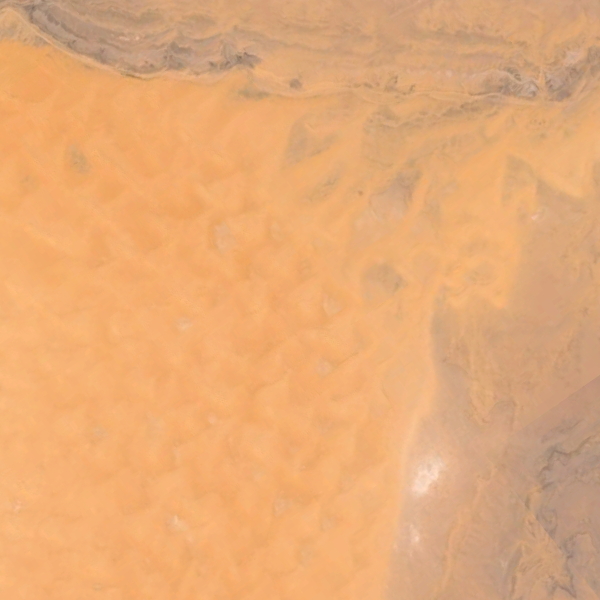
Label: Desert